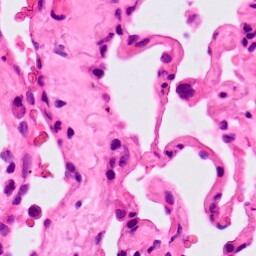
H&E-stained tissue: Lung